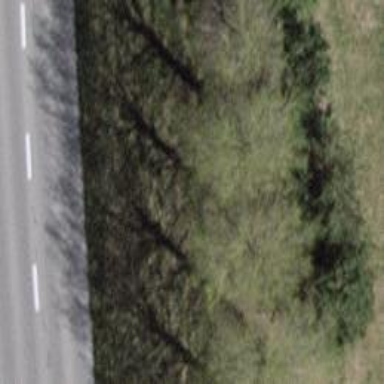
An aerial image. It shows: Single tag "natural: tree."